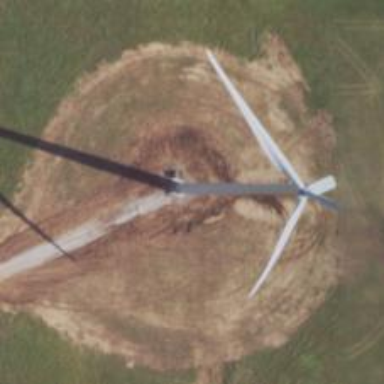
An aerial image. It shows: Wind turbine used as power generator.